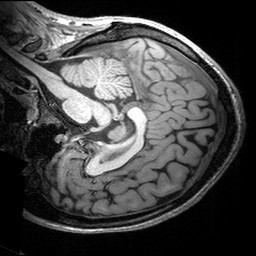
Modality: T1w
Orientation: sagittal
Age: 22
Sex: female
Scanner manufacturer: siemens
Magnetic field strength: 3 T
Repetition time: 2.53 s
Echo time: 0.00299 s